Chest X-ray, PA view. Patient: 42 years old, sex M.
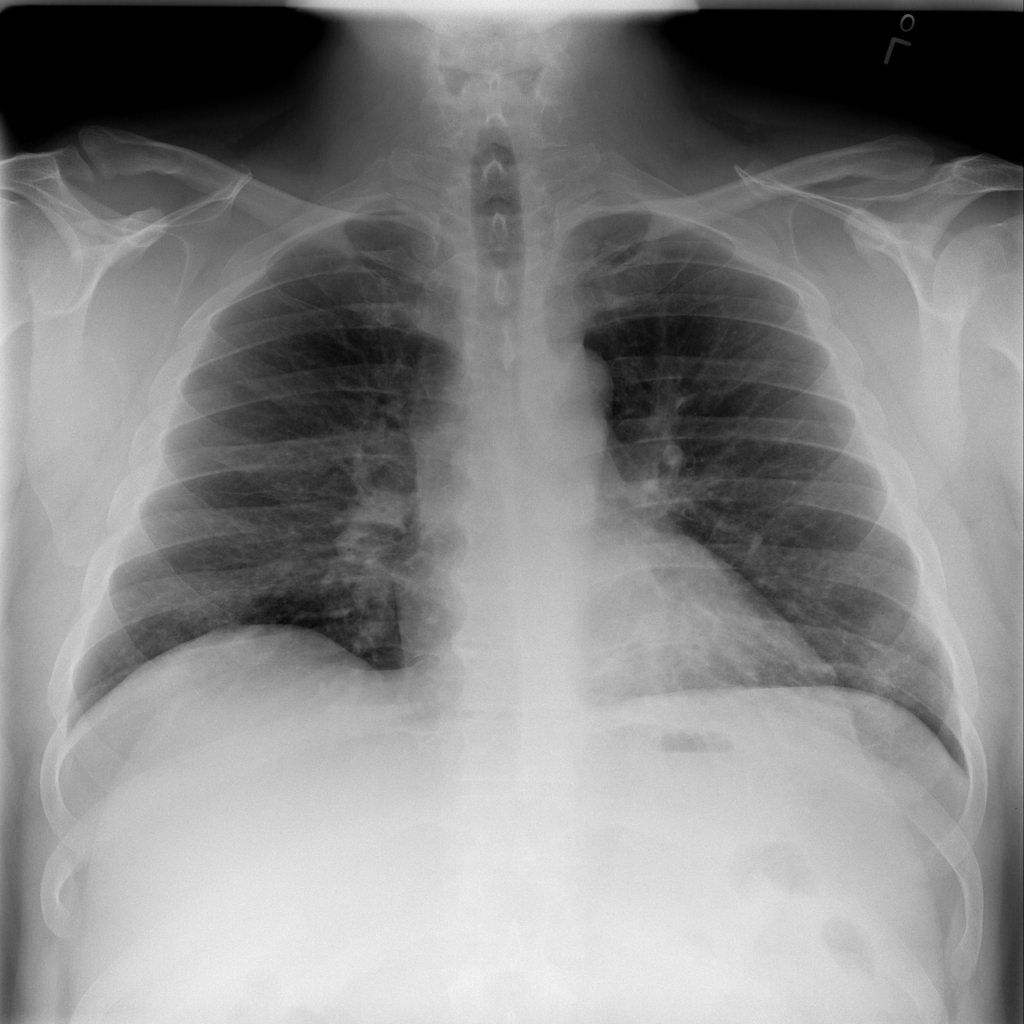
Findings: No Finding